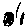
Label: moon